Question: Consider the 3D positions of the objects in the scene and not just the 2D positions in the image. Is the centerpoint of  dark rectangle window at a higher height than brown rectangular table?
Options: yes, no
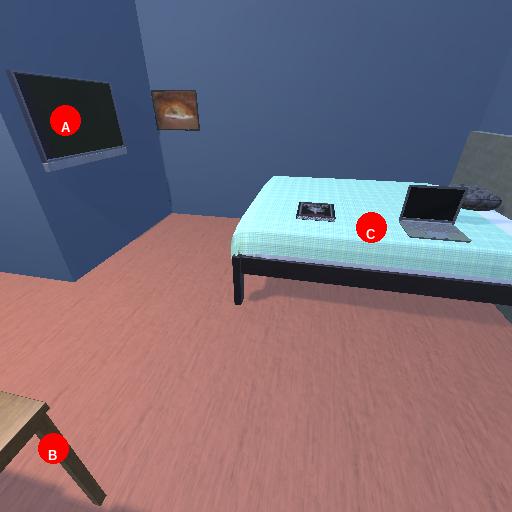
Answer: yes